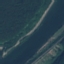
Land use / land cover class: River